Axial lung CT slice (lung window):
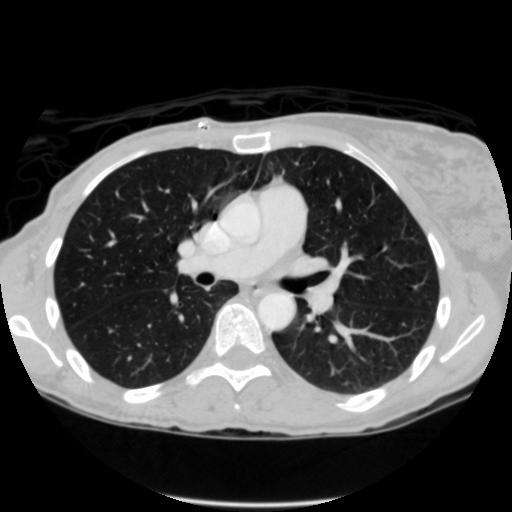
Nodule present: no